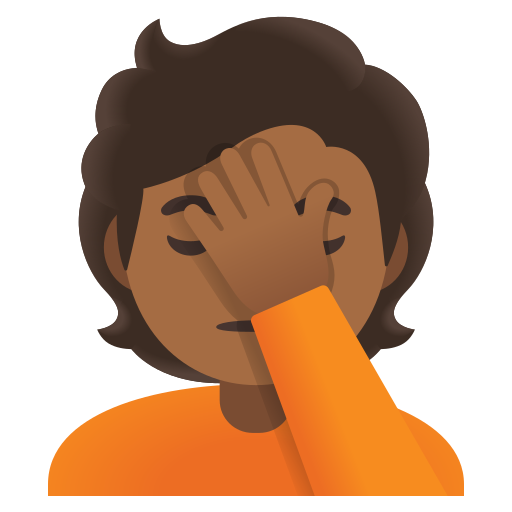
Emoji: 🤦🏾